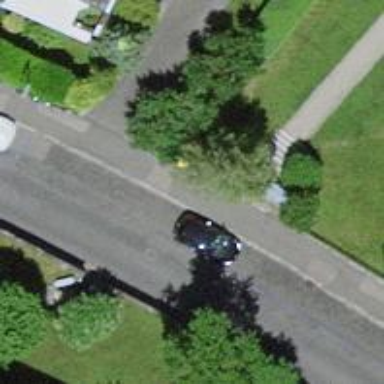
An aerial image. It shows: Post box.